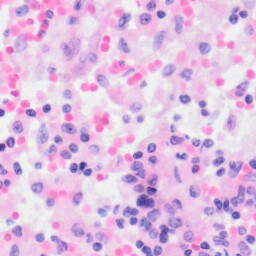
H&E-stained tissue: Kidney